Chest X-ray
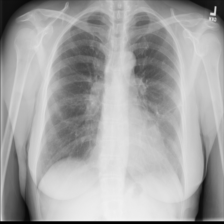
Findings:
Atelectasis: negative
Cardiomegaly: negative
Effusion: negative
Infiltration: negative
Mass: negative
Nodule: positive
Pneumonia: negative
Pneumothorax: negative
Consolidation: negative
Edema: negative
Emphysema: negative
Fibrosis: negative
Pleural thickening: negative
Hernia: negative